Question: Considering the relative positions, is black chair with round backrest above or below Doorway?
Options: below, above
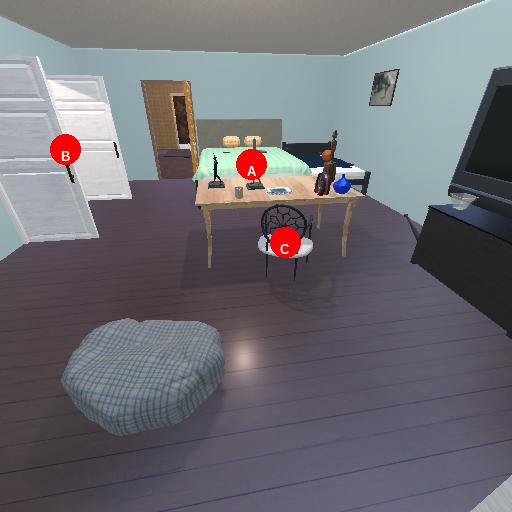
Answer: below